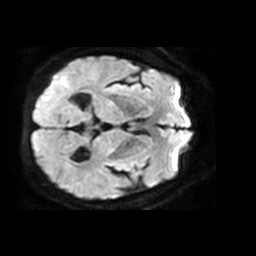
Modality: TRACE
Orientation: axial
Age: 68
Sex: male
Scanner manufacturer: philips
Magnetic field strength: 1.5 T
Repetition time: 5.009 s
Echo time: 0.07764 s